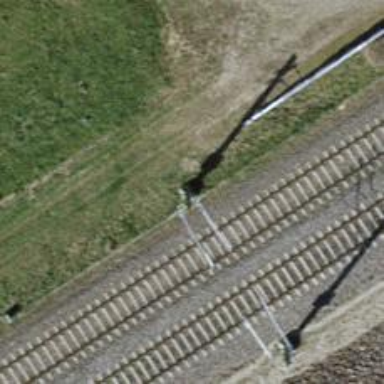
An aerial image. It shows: Catenary mast for power lines.